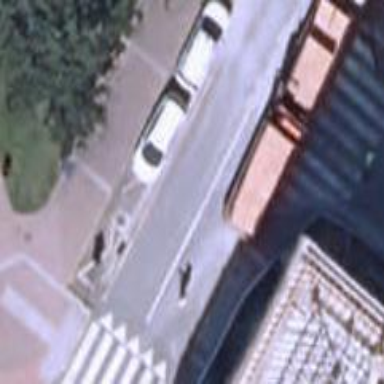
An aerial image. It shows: Taxi stand.